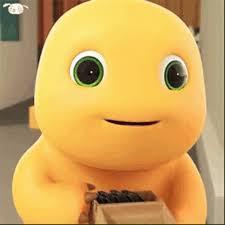
Label: nailong